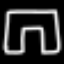
Label: pants